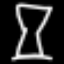
Label: hourglass